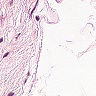
Metastatic tissue present: no